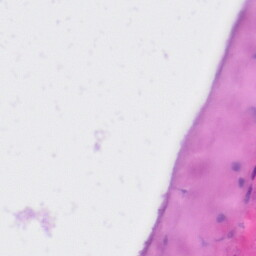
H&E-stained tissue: Liver